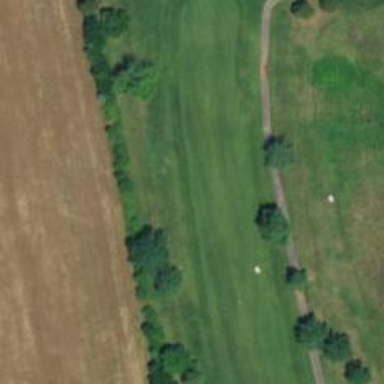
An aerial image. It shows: Grassy area designated as golf fairway.